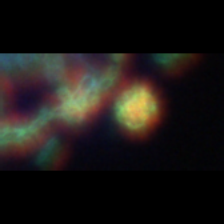
Taxon: Diatom_aggregate
Group: Diatoms